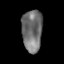
Tissue: skin
Cell type: Fibroblasts
Senescence score: 0.7511
Nuclear area (px): 840
Mean DAPI intensity: 112.004